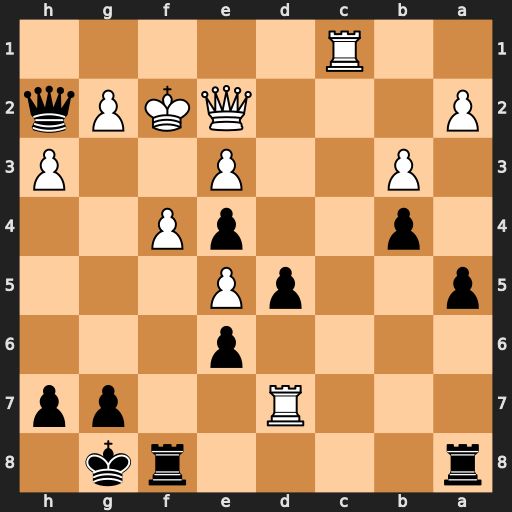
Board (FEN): r4rk1/3R2pp/4p3/p2pP3/1p2pP2/1P2P2P/P3QKPq/2R5
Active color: b
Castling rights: -
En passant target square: -
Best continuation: Rxf4+ exf4 Qxf4+ Kg1 Qxc1+